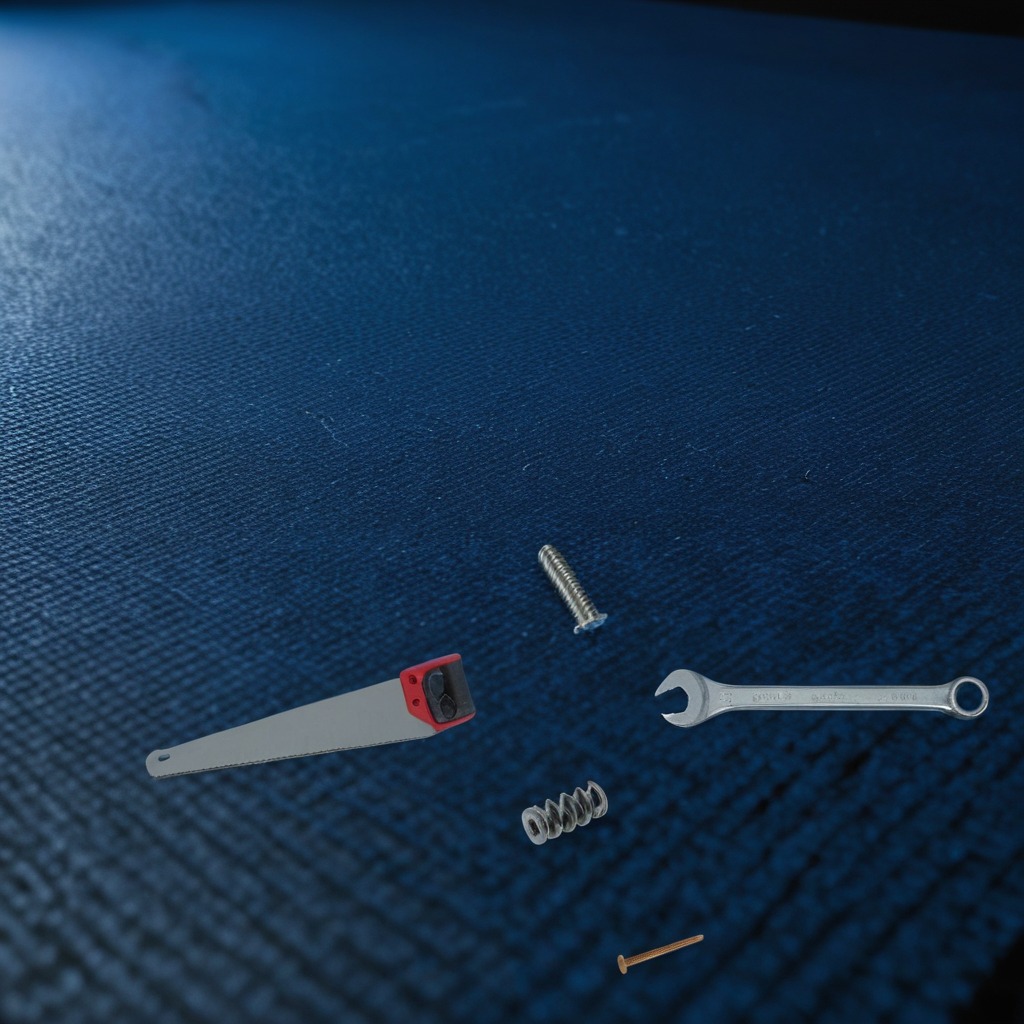
A metal machine screw, an iron nail, a coiled metal spring, a handheld metal saw, and a wrench are lying on the granite tabletop.